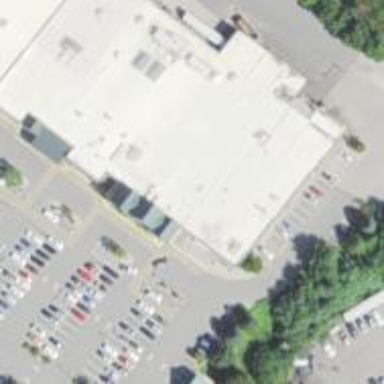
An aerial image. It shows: Supermarket.